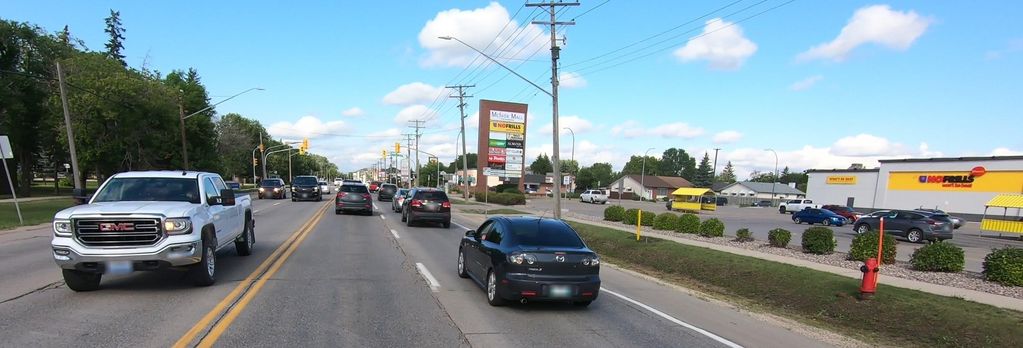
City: winnipeg